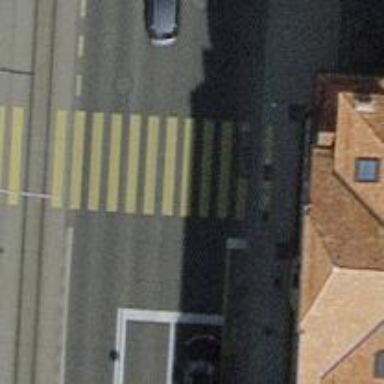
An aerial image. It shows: Secondary road with asphalt surface. There are sidewalks on both sides and dedicated cycle lane on the left.